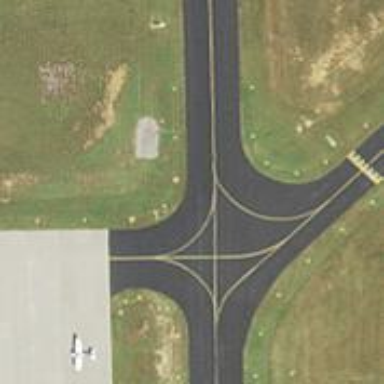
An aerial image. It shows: Image of taxiway at airport.